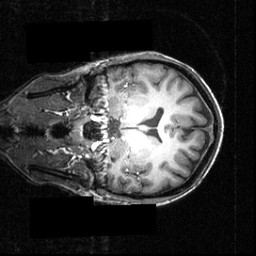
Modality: T1w
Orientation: coronal
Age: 24
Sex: female
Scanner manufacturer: siemens
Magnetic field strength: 3.951 T
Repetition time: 1.5 s
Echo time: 0.00335 s